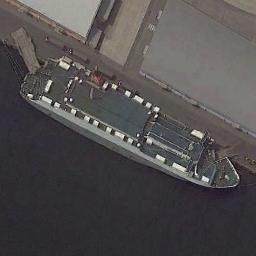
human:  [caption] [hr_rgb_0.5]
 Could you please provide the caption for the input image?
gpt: There is a ship in the black water on the shore .

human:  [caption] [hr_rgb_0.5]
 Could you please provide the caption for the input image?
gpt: The ship is docked at the dock and the water is deep blue .

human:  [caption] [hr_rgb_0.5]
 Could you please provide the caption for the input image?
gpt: A blue ro-ro ship docked at the dock .

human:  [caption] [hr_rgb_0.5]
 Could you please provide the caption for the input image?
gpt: There are several buildings beside the ship .

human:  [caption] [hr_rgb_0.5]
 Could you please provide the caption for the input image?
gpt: The ship is at the harbor .